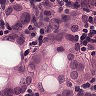
Metastatic tissue present: yes